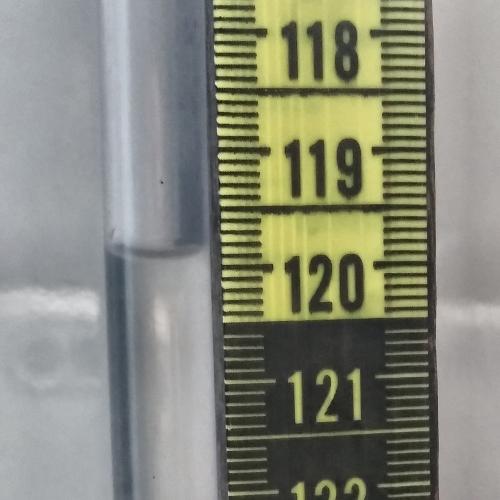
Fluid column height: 119.9 cm